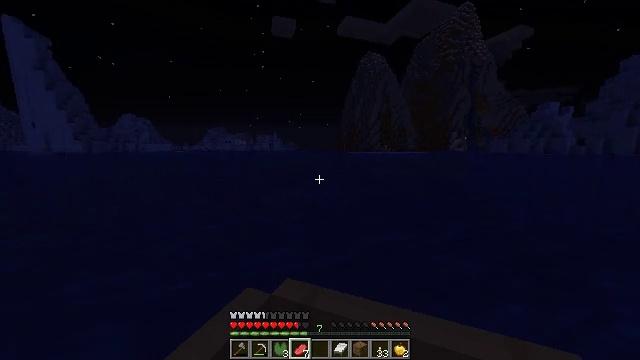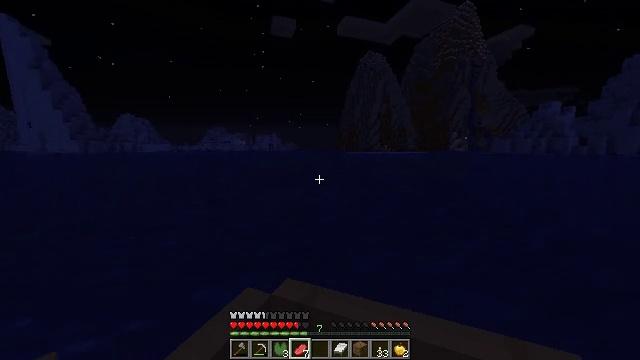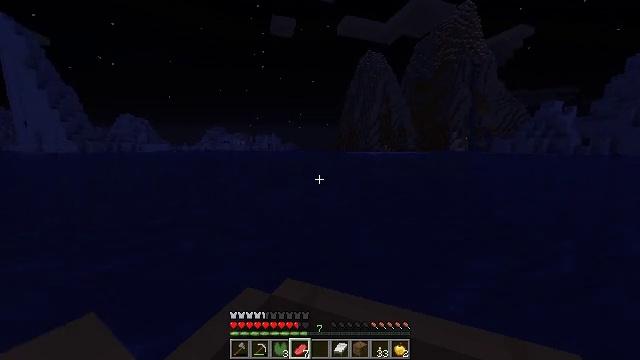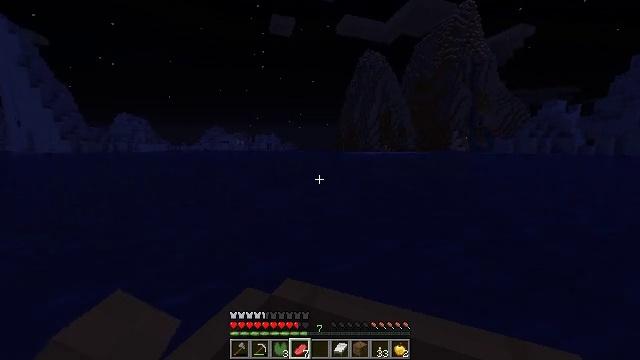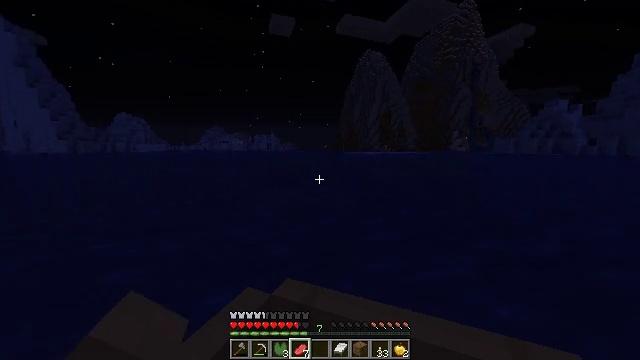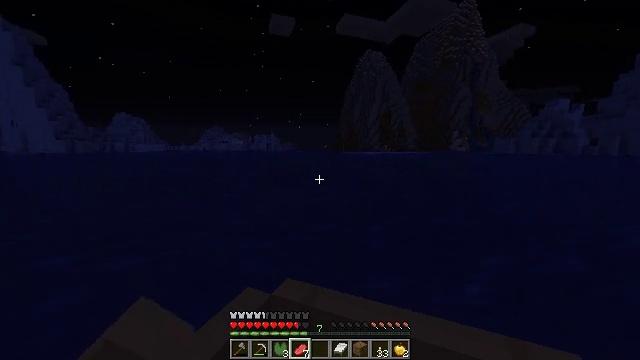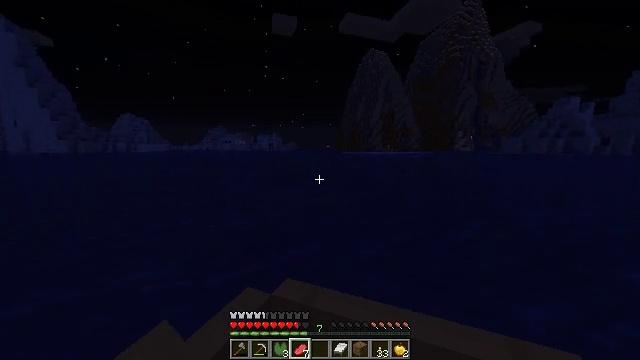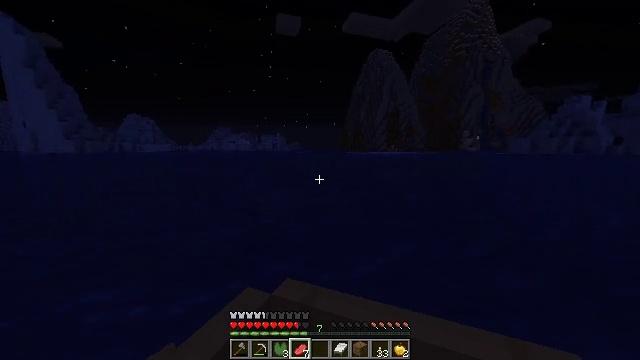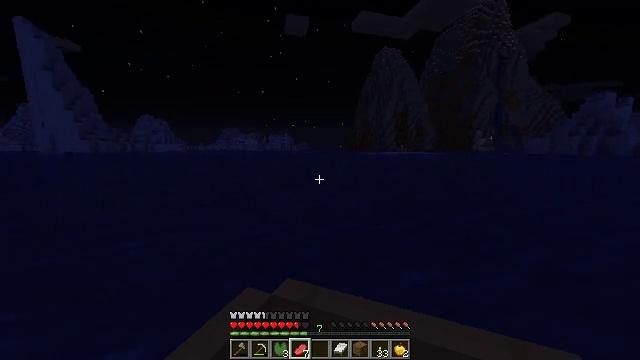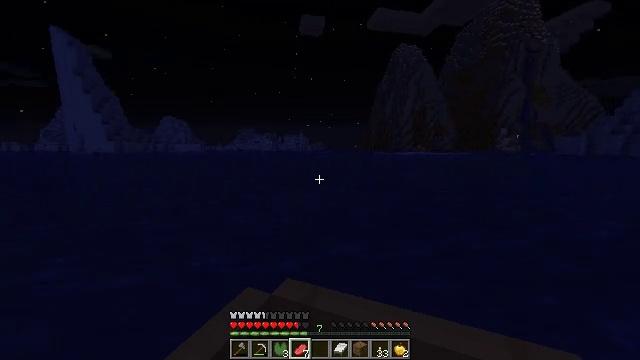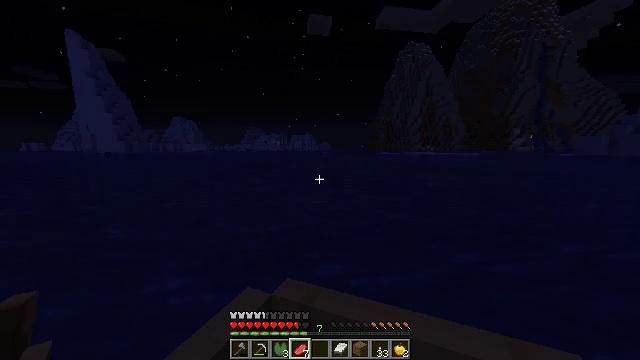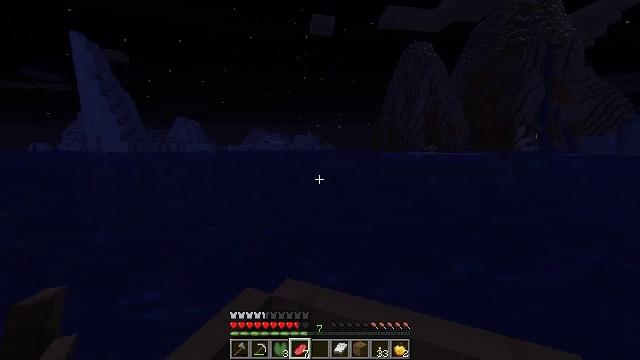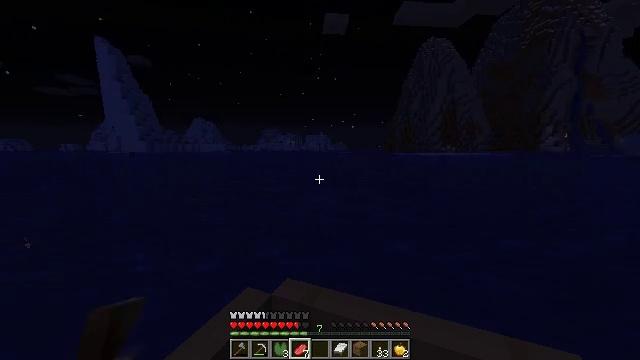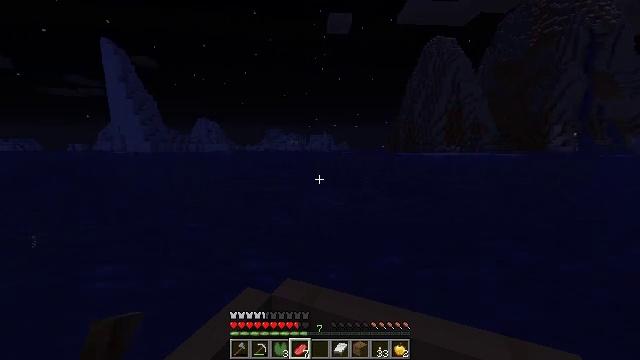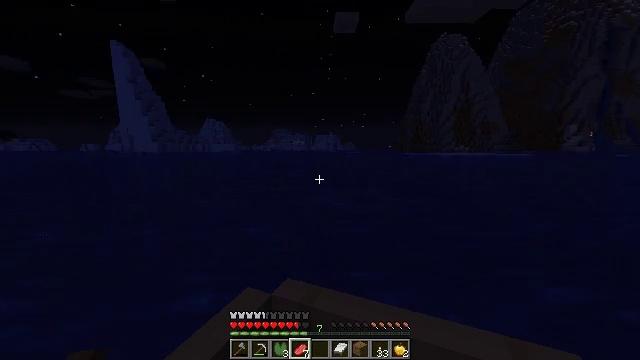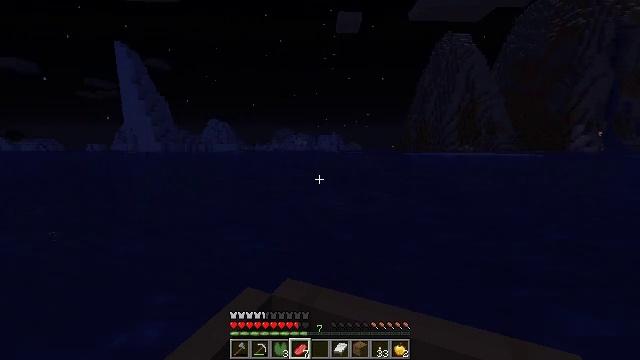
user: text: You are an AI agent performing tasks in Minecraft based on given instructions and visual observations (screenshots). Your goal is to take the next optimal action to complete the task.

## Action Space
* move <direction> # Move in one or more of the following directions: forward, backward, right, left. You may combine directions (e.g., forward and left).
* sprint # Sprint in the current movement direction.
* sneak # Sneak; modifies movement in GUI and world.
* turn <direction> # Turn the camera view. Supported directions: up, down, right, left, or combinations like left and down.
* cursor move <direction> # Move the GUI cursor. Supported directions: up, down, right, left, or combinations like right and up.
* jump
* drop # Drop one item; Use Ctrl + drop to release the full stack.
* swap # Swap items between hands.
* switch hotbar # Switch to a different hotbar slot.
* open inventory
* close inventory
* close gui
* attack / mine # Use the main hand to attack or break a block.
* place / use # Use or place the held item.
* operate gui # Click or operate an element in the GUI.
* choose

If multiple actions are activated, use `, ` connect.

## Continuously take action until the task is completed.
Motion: motion action
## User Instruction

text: Mine mossy stone bricks.
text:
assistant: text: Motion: move forward, sprint
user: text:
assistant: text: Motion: move forward, sprint
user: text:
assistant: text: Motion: move forward, sprint
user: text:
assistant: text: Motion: move forward, sprint
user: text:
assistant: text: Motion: move forward and move left, sprint
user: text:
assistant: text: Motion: move forward and move left, sprint
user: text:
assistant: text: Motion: move forward and move left, sprint
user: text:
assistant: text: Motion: move forward, sprint
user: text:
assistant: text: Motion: move forward, sprint
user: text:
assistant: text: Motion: move forward, sprint
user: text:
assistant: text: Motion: move forward, sprint
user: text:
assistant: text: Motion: move forward, sprint
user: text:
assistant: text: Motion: move forward, sprint
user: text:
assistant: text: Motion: move forward, sprint
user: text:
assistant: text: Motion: move forward, sprint
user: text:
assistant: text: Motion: move forward, sprint
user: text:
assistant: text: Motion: move forward, sprint
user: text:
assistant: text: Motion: move forward, sprint
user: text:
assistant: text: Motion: move forward, sprint
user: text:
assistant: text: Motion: move forward, sprint
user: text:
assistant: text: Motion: move forward, sprint
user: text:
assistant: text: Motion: move forward, sprint
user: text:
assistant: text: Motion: move forward, sprint
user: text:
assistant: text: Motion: move forward, sprint
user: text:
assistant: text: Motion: move forward, sprint
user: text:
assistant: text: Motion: move forward, sprint
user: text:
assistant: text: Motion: move forward, sprint
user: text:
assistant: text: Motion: move forward, sprint
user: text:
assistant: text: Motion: move forward, sprint
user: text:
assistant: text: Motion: move forward, sprint